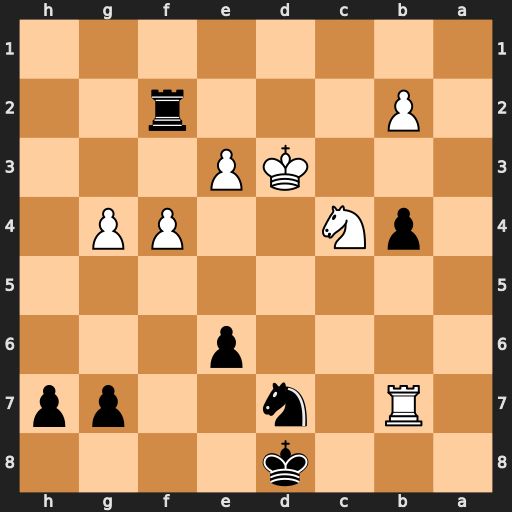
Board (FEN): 3k4/1R1n2pp/4p3/8/1pN2PP1/3KP3/1P3r2/8
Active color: b
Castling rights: -
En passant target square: -
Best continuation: Nc5+ Kd4 Nxb7